Aerial crown-view tile of a tropical tree (Barro Colorado Island, Panama), acquired 20241216:
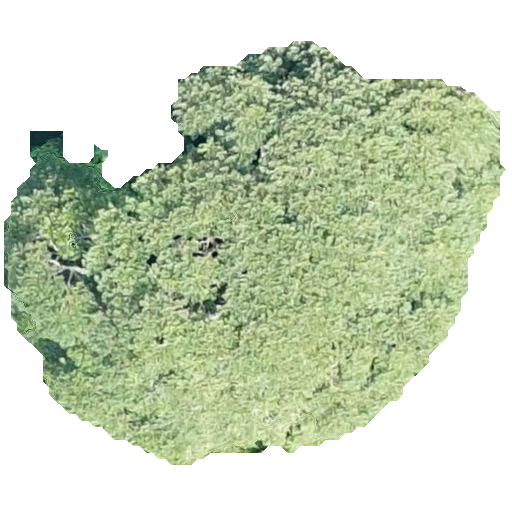
Species: Jacaranda copaia
GBIF accepted scientific name: Jacaranda copaia
Crown area: 212.665 m²